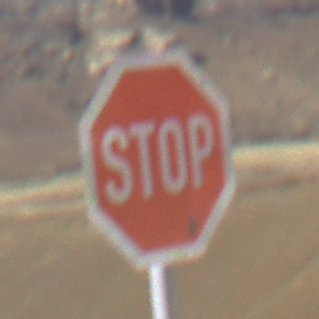
Verkehrszeichen: Stop
Umgebung: Outdoor, Nature
Tageszeit: Midday
Wetter: Clear
Licht: Natural
Jahreszeit: NotSpecified
Kontrast: HighContrast